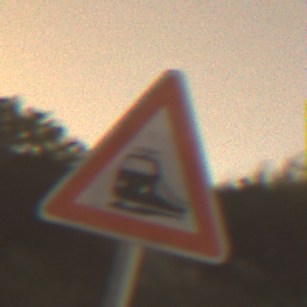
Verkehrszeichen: Bahnuebergang
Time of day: Night
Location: Outdoor (Suburban)
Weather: Clear
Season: NotSpecified
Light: Artificial